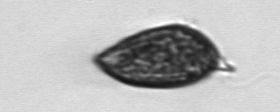
Label: Prorocentrum_micans